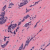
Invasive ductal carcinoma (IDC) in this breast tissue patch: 1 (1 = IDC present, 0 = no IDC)